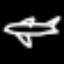
Label: airplane